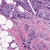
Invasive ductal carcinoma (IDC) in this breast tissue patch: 1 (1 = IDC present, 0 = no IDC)